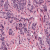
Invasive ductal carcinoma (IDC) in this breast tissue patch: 1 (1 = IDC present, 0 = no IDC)